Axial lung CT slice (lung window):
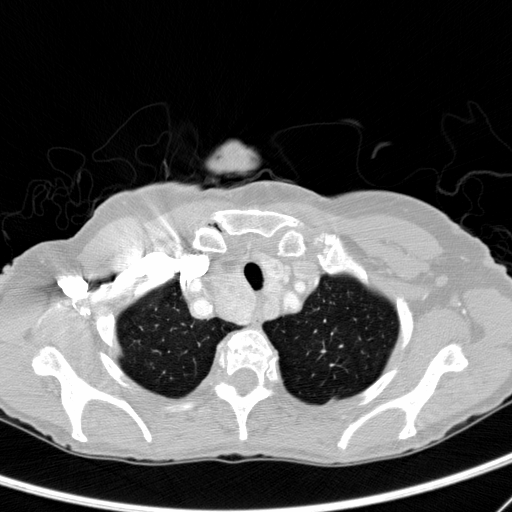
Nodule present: no